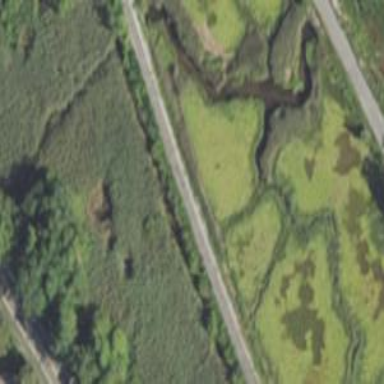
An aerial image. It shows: Beautiful wet meadow natural wetland.